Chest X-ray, PA view. Patient: 67 years old, sex F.
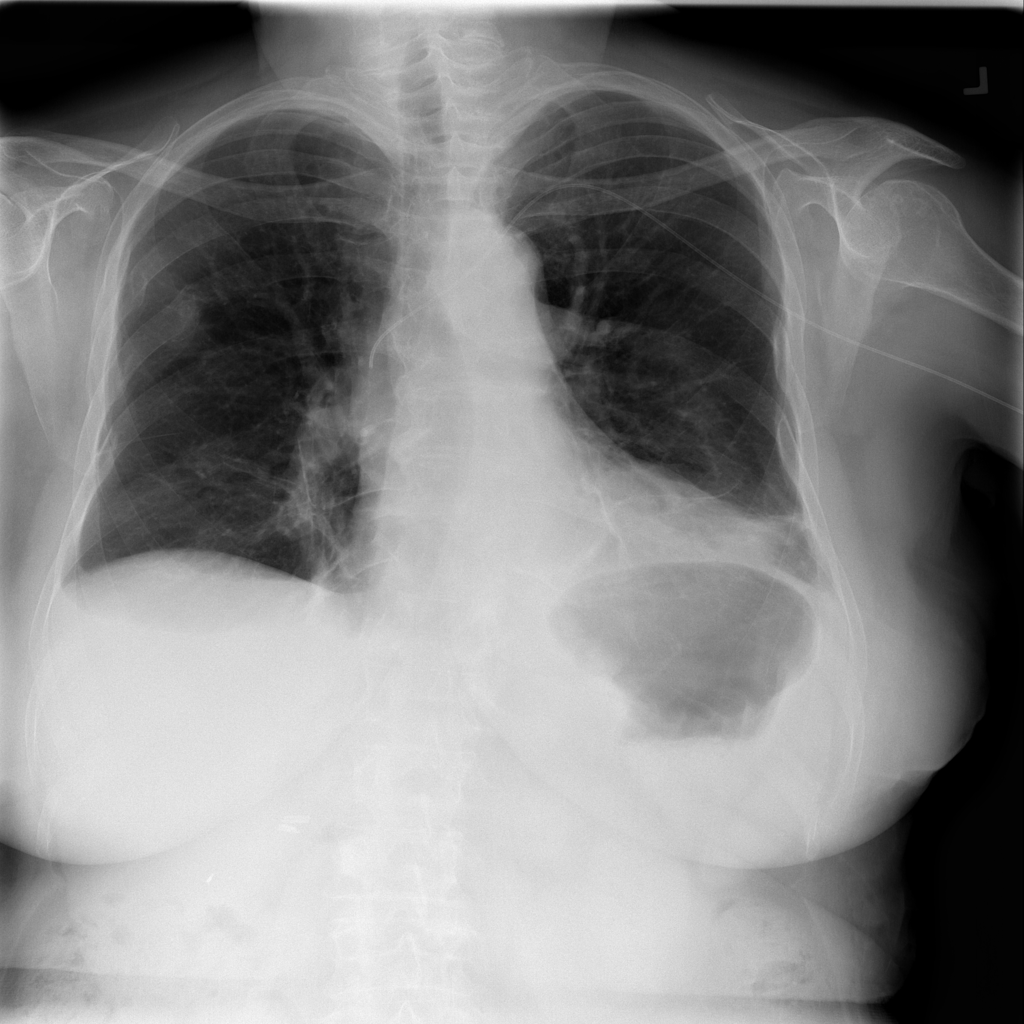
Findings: No Finding